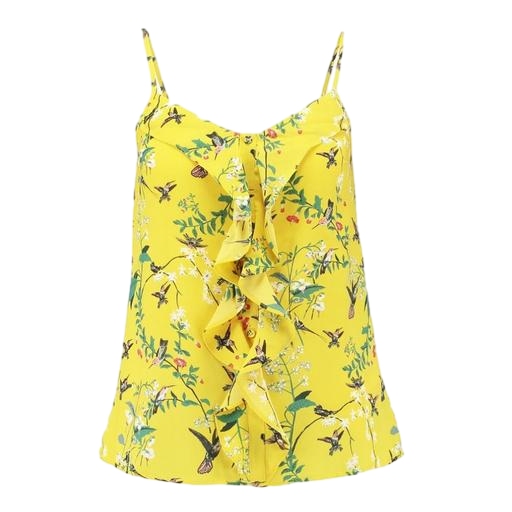
yellow floral-print top, yellow floral strappy v-neck top, yellow floral top, white background